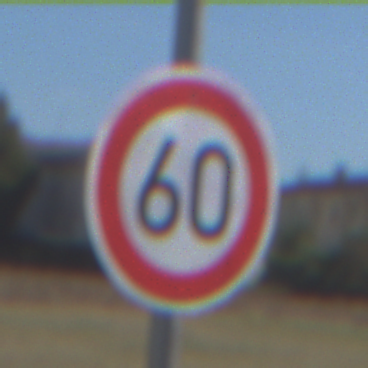
Verkehrszeichen: Geschwindigkeit60
Umgebung: Outdoor, Suburban
Tageszeit: MorningAfternoon
Wetter: PartlyCloudy
Licht: Natural
Jahreszeit: NotSpecified
Kontrast: HighContrast